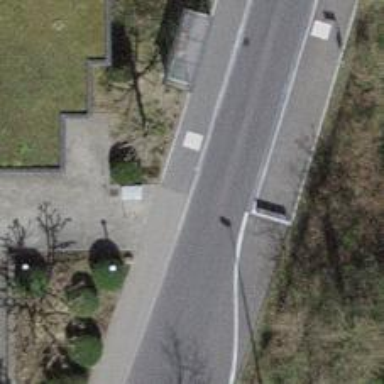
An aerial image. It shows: Asphalt platform for public transport.